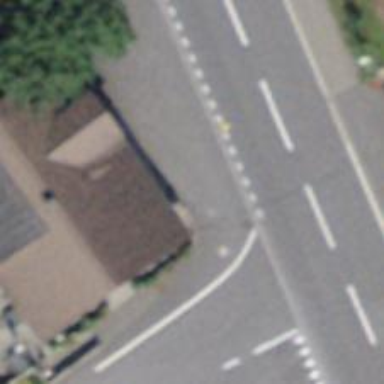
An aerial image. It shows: Bus stop with platform for public transport.